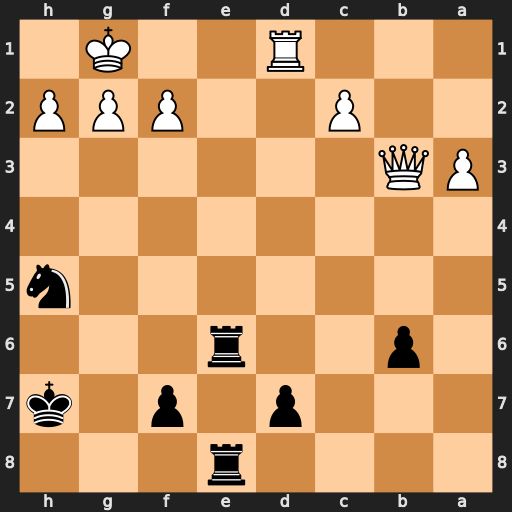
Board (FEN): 4r3/3p1p1k/1p2r3/7n/8/PQ6/2P2PPP/3R2K1
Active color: b
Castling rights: -
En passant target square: -
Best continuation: Re1+ Rxe1 Rxe1#